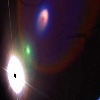
Label: sunburn